RGB frame:
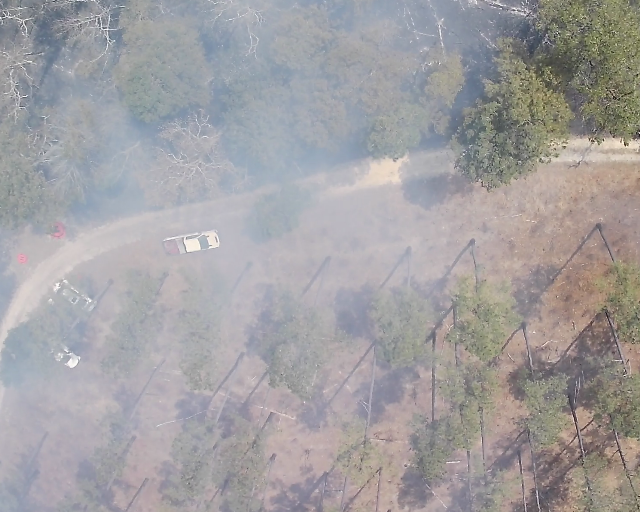
Thermal frame:
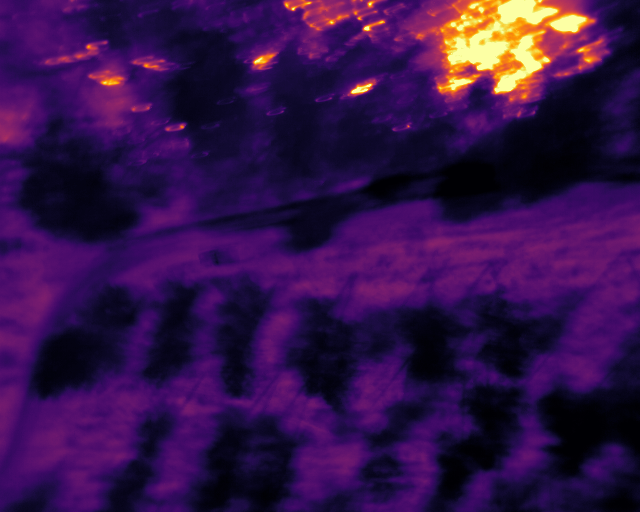
Captured: 2026-02-26 03:40:17
Pixels at or above 80 °C: 8494 (fraction of frame: 0.02592)